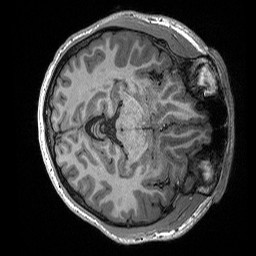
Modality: T1w
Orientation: axial
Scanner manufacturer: siemens
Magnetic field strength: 3 T
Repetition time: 2.3 s
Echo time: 0.00288 s